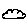
Label: cloud